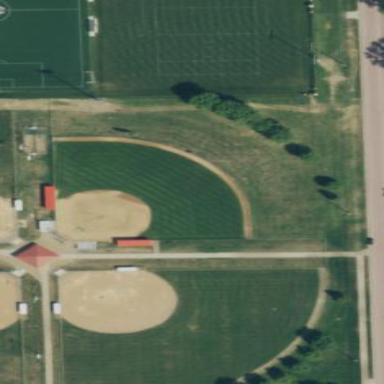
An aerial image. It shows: Softball pitch for leisure and sport activities.